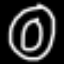
Label: donut